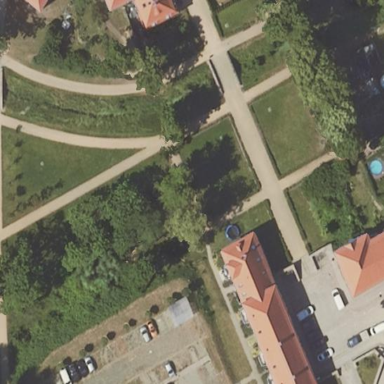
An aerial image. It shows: Park.